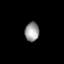
Tissue: lung
Cell type: Epithelial cells
Senescence score: 0.2062
Nuclear area (px): 266
Mean DAPI intensity: 153.165